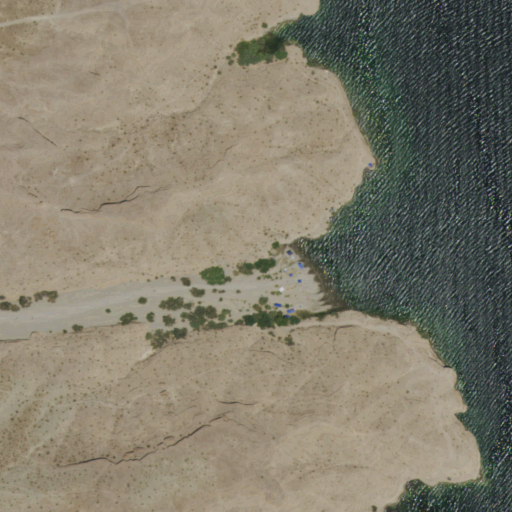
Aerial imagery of valley in Nevada named Eldorado Canyon containing shrub, open water, grassland, and barren land